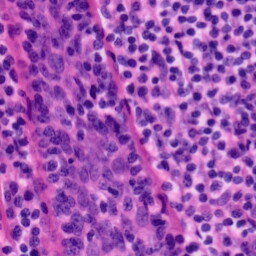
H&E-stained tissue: Tonsil